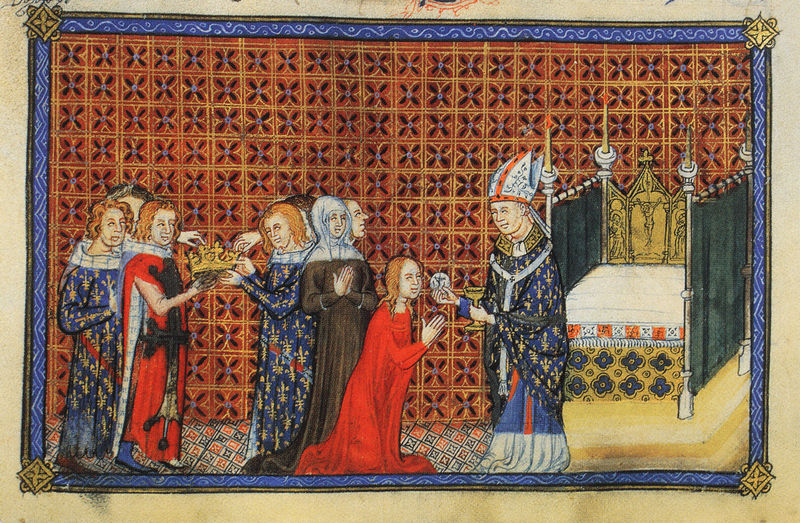
Titel: Buch zur Krönung Charles V von Frankreich/ Coronation Book of Charles V of France
Institution: British Library
Schlagwörter: blau, mann, weiß, frauen, gelb, menschen, bunt, männer, rot, tuch, muster, teppich, rahmen, kirche, kelch, mantel, personen, krone, farbig, farben, rand, bischof, könig, papst, thron, bett, buch, kreuz, knien, nonne, ritter, mittelalter, hostie, knieen, krönung, tiara, übergabe, lilien, weltkugel, kreuzritter